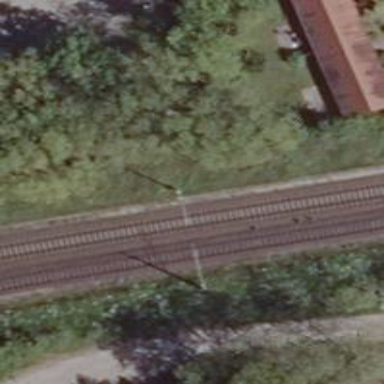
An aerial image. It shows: Railway milestone with catenary mast.